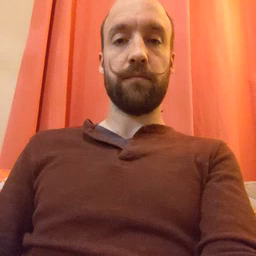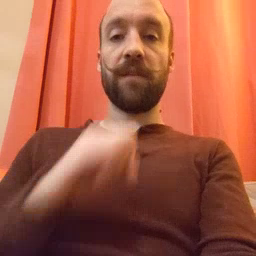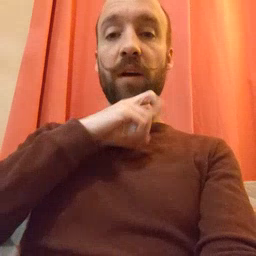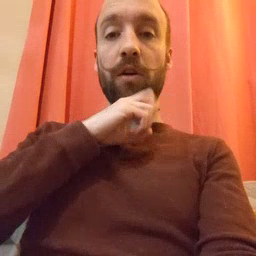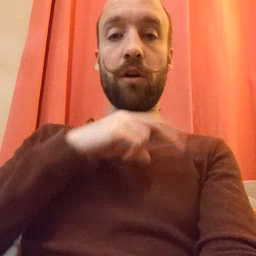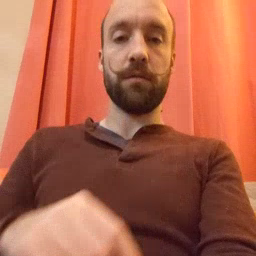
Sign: frog